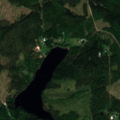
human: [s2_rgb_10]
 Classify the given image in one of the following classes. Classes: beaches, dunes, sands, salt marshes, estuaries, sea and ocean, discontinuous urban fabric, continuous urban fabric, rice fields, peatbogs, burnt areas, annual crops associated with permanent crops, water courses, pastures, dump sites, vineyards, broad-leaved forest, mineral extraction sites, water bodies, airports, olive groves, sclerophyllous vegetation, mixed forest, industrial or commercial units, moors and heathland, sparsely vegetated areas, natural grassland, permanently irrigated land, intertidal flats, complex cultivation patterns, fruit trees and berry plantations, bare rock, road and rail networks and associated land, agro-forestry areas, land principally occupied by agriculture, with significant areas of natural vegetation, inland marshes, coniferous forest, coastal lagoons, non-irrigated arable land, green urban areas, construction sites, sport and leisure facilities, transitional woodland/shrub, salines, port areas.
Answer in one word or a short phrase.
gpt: broad-leaved forest, coniferous forest, mixed forest